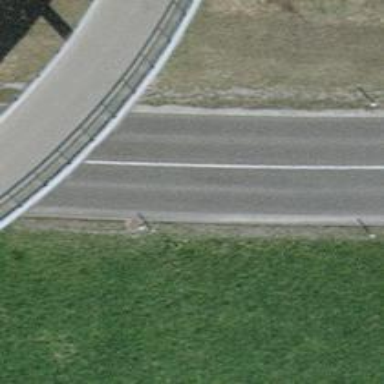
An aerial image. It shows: Secondary road with asphalt surface.